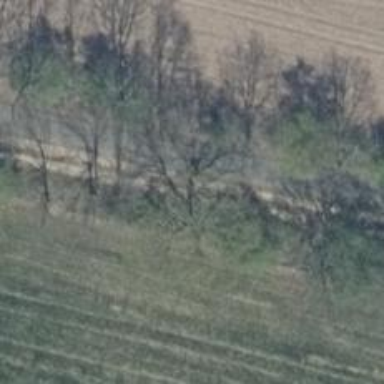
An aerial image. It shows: Gravel track with track type of grade3.